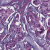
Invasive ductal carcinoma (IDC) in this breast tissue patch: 1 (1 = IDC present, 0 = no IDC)